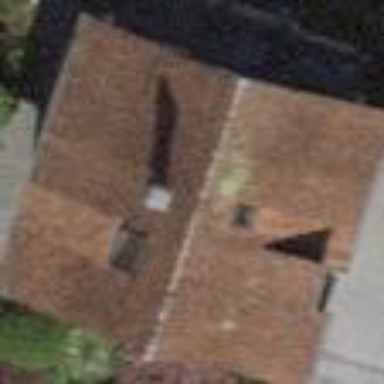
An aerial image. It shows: Detached building with gabled tile roof.